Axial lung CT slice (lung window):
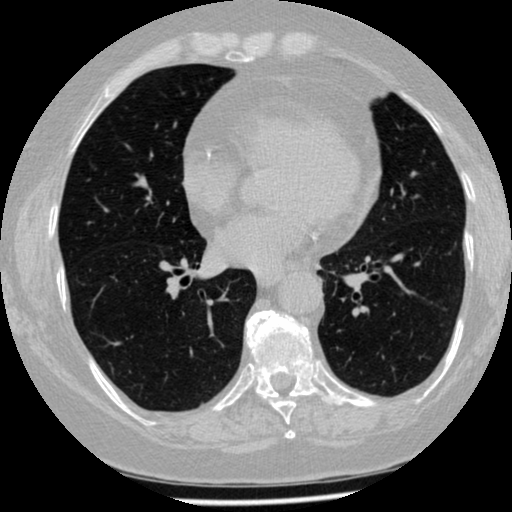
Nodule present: no